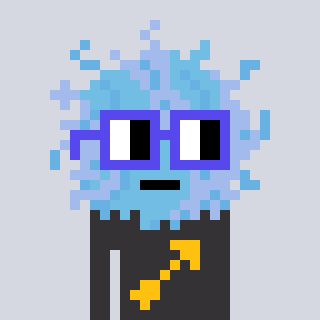
a pixel art character with square blue glasses, a lint-shaped head and a grayscale-colored body on a cool background